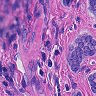
Metastatic tissue present: yes